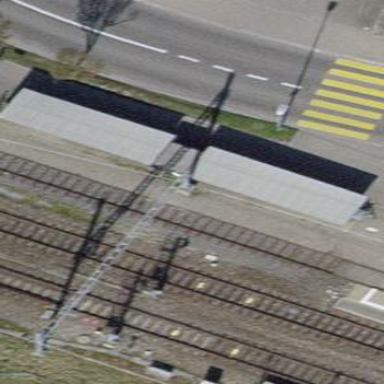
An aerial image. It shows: Shed designated for bicycle parking.